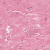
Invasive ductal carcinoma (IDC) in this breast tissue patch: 0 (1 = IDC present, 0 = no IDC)